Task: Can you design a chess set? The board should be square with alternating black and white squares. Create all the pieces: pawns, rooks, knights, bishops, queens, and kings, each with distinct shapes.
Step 2504:
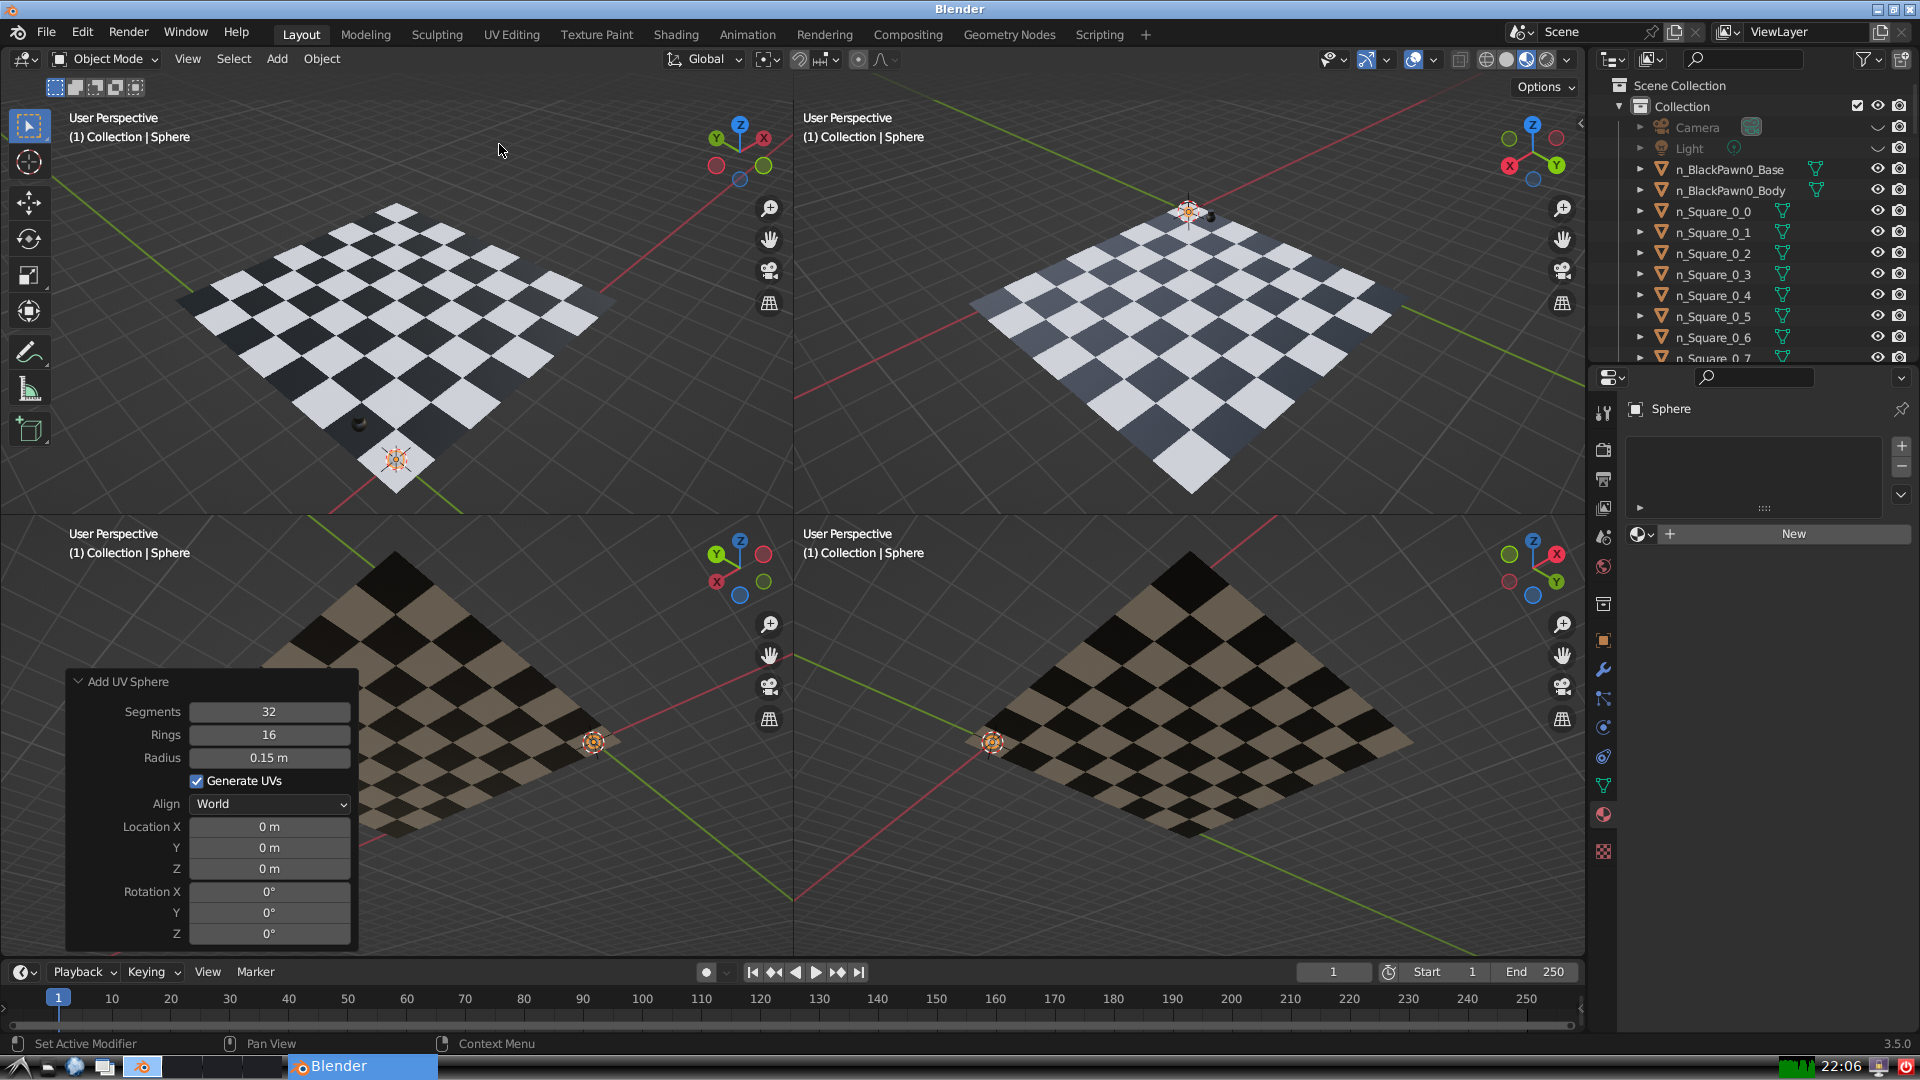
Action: {"mouse_move": [270, 758]}